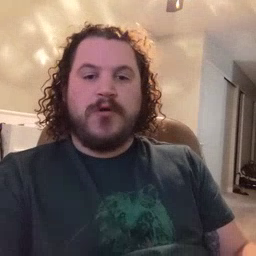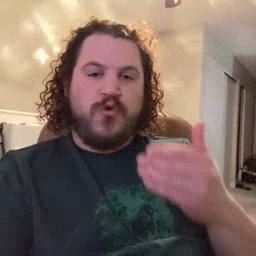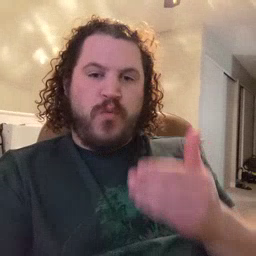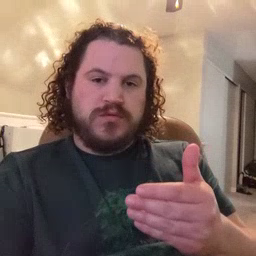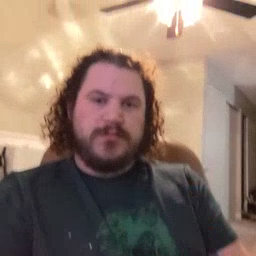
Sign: close